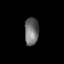
Tissue: lung
Cell type: Myeloid cells
Senescence score: 0.6096
Nuclear area (px): 376
Mean DAPI intensity: 110.934